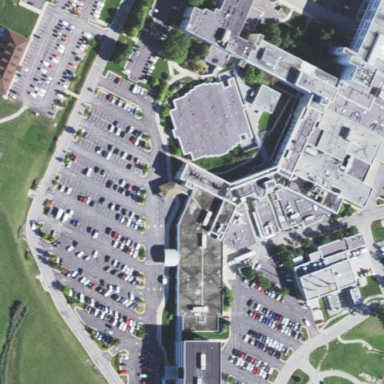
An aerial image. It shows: Hospital providing healthcare services.